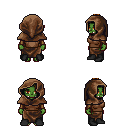
a pixel art fantasy rpg character, female body template, orc, green skin, brown sleeveless shirt, robe skirt, blonde long mohawk hairstyle, cloth hood, cloth bracers, black shoes, four views (front, back, left, right), 2x2 character sprite sheet, small pixel art, hard edges, no anti-aliasing